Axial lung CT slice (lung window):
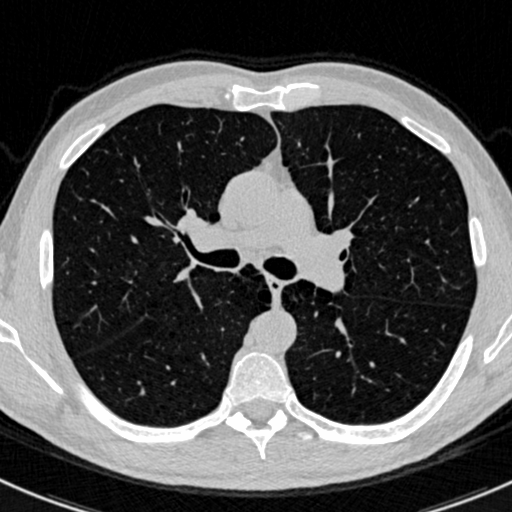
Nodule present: no